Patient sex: F
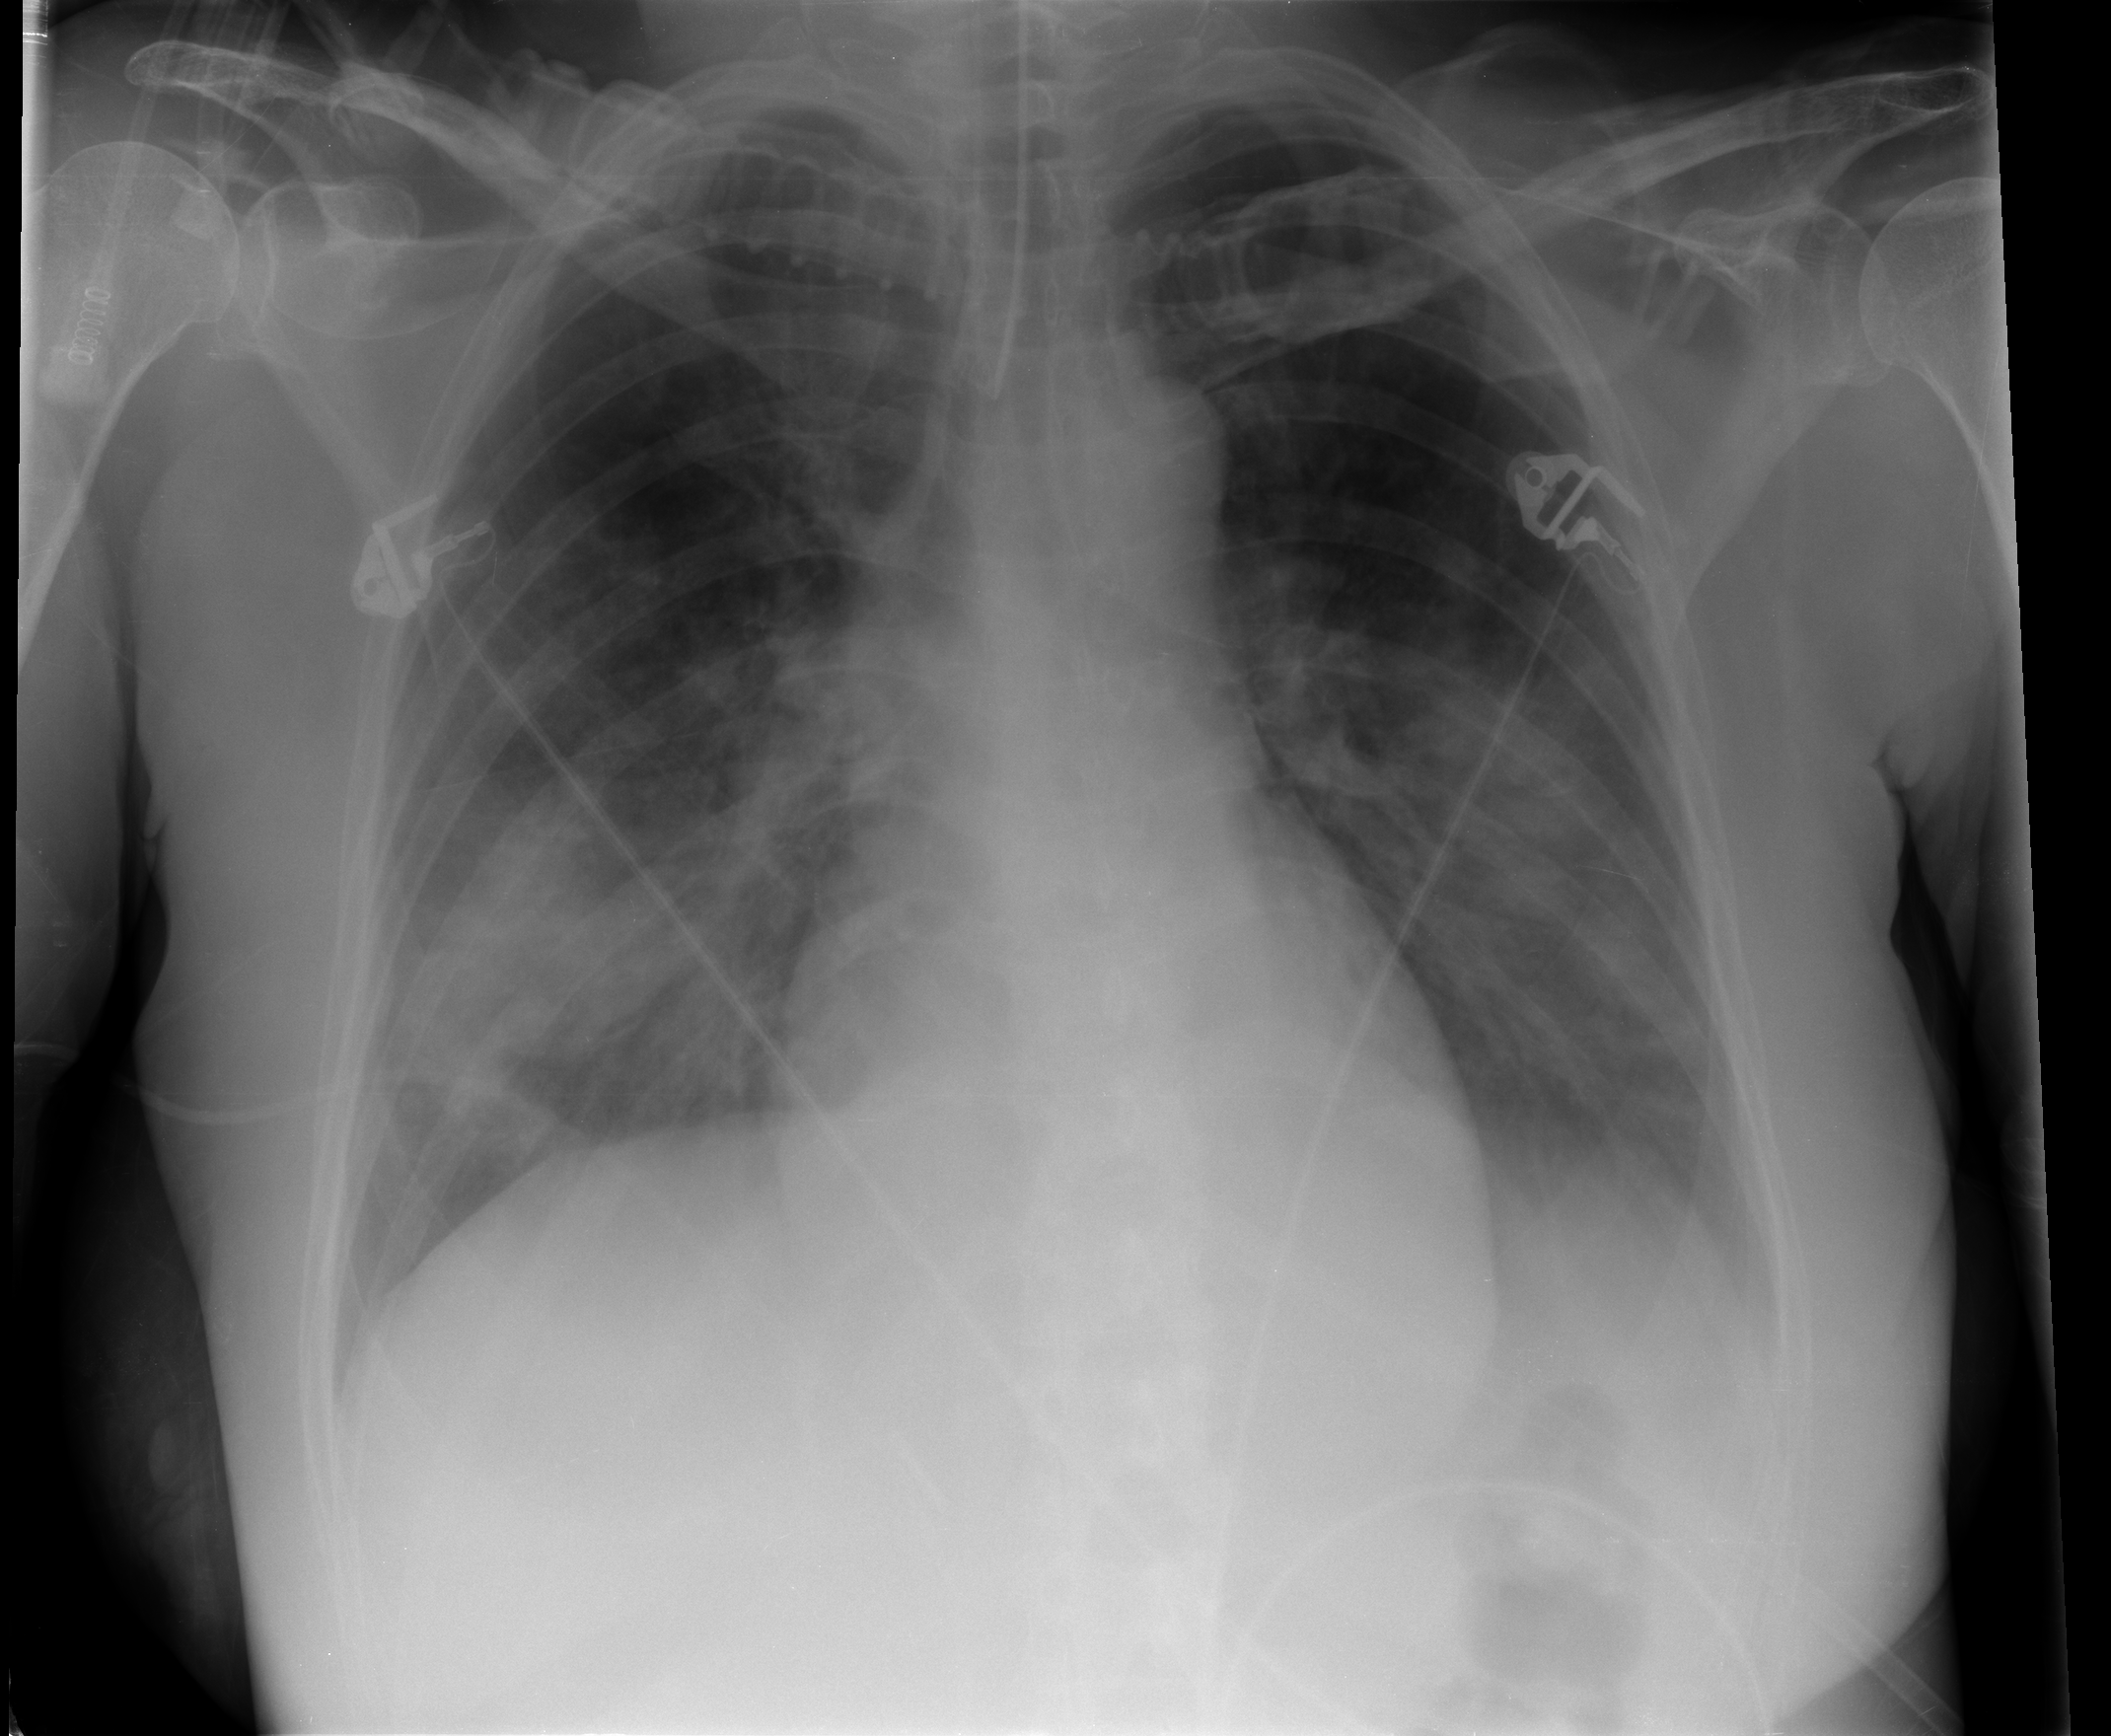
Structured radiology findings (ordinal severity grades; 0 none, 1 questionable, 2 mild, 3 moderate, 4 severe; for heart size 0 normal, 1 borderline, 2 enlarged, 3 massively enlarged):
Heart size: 2
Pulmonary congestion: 1
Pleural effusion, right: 0
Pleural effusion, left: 0
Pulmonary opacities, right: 3
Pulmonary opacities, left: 3
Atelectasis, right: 2
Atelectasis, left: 2